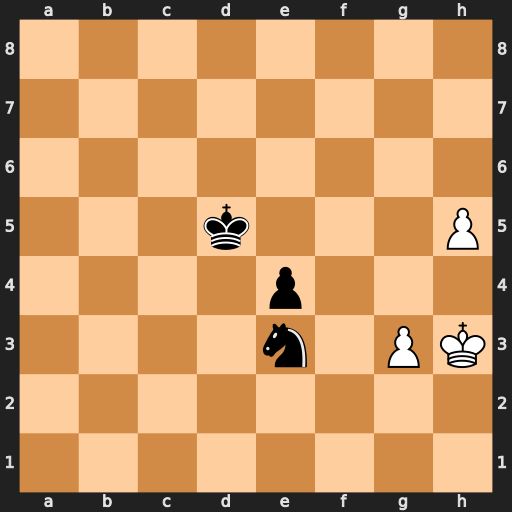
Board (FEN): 8/8/8/3k3P/4p3/4n1PK/8/8
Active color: w
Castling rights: -
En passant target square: -
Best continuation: h6 Nf5 h7